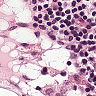
Metastatic tissue present: no